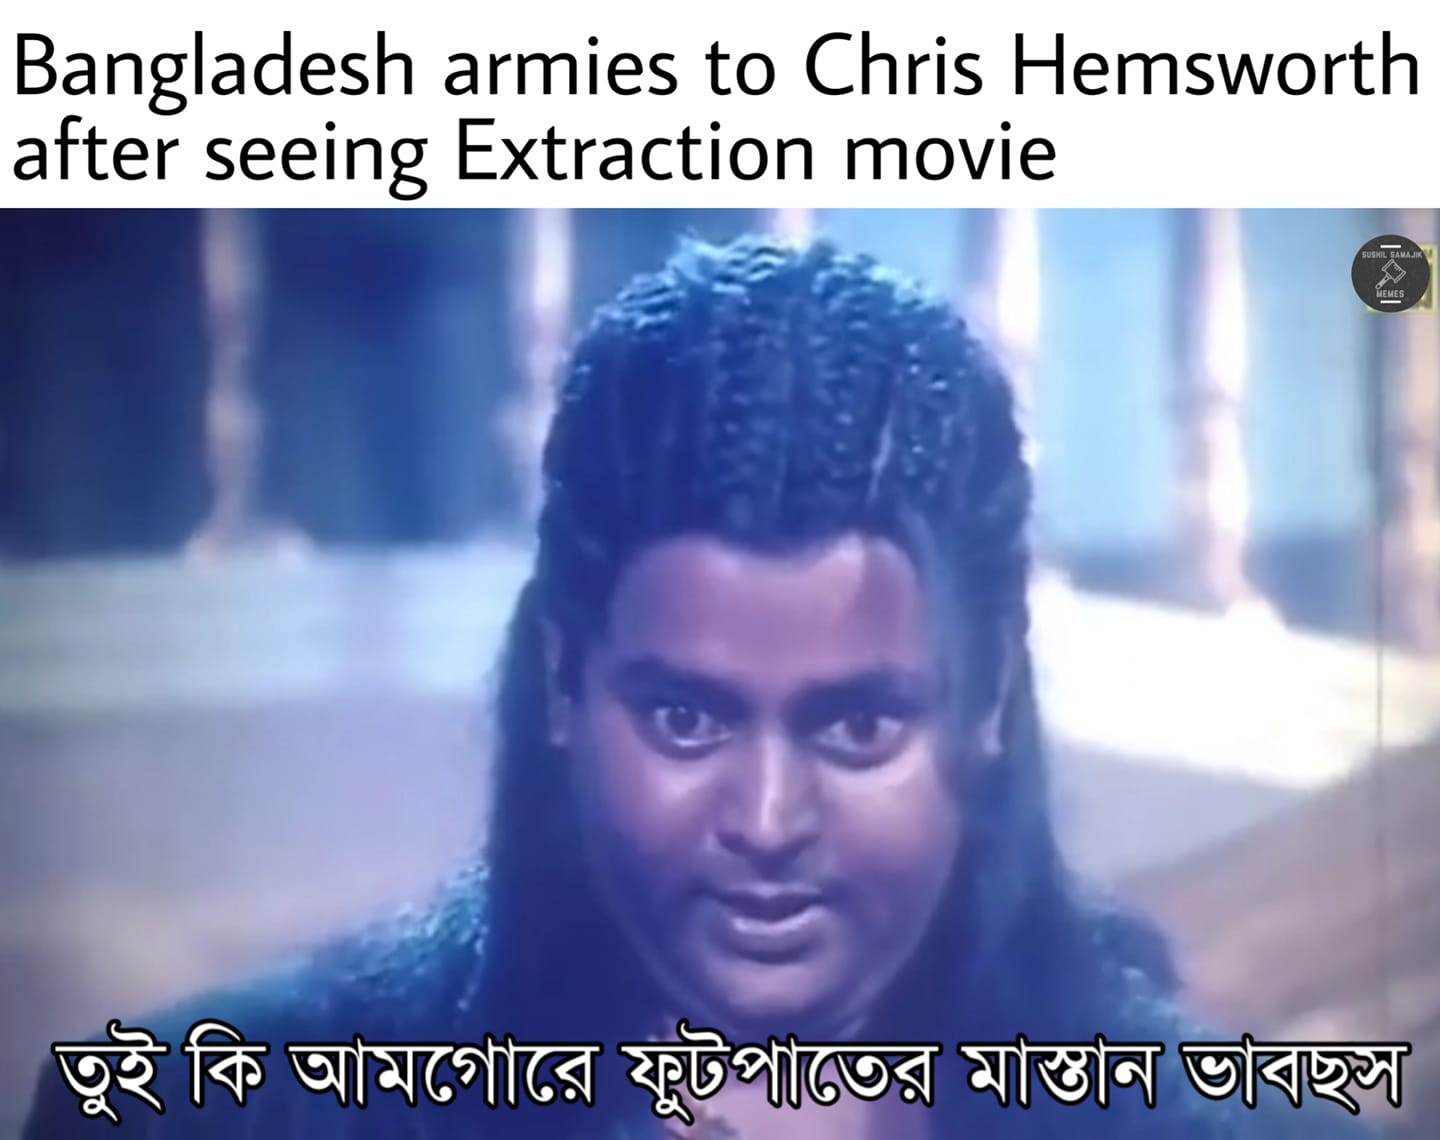
Caption: Bangladesh armies to Chris Hemsworth after seeing Extraction movie     তুুই কি আমগোরে ফুটপাতের মাস্তান ভাবছস
Label: non-hate